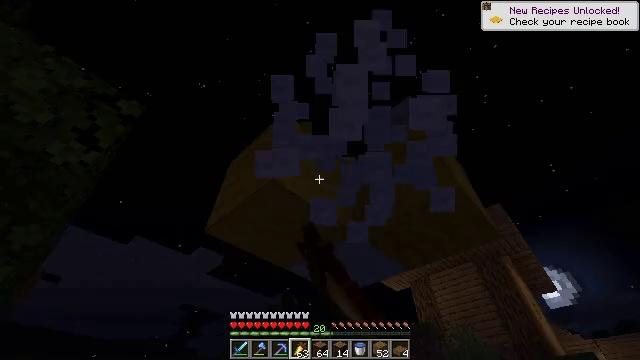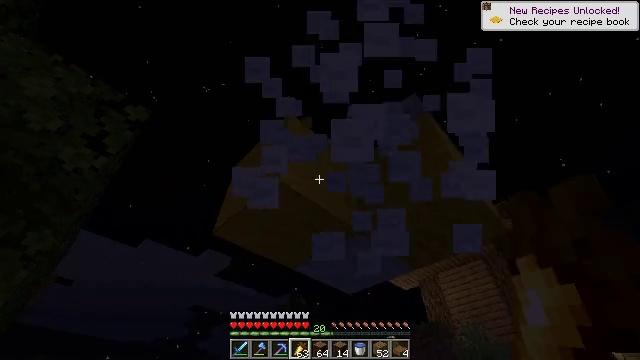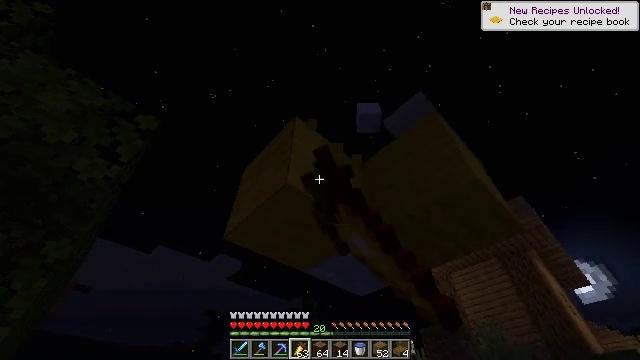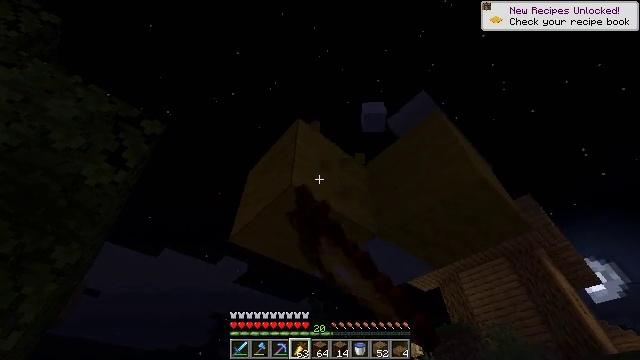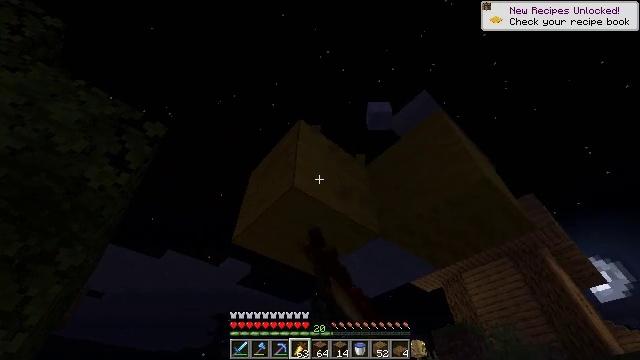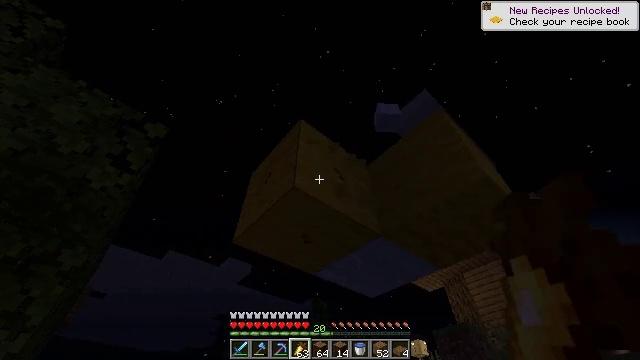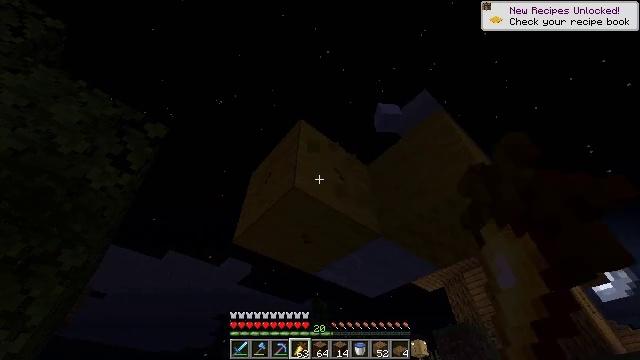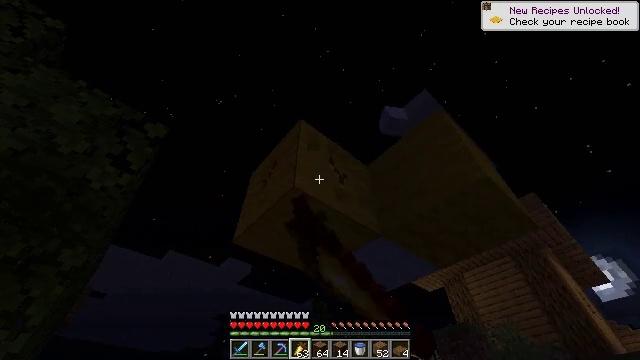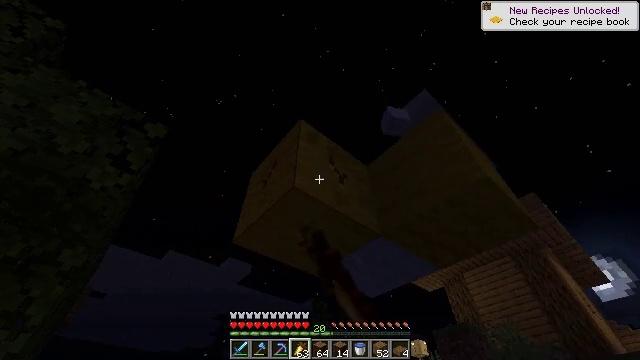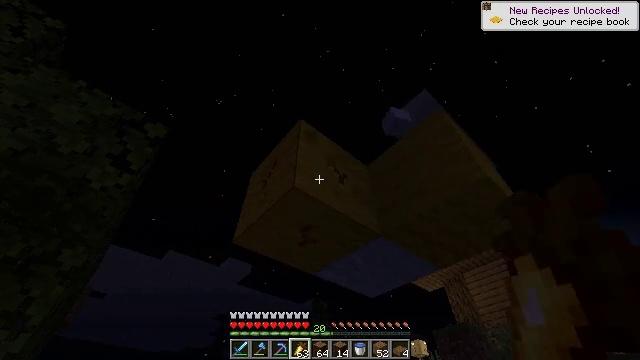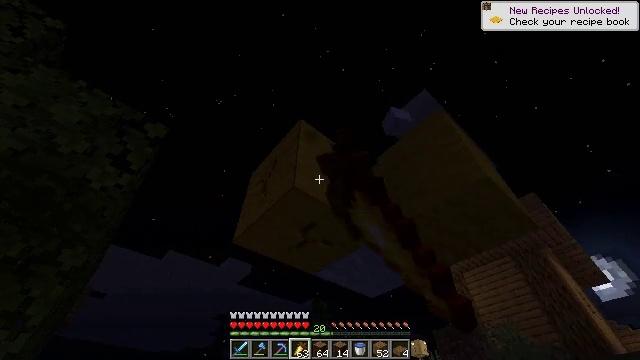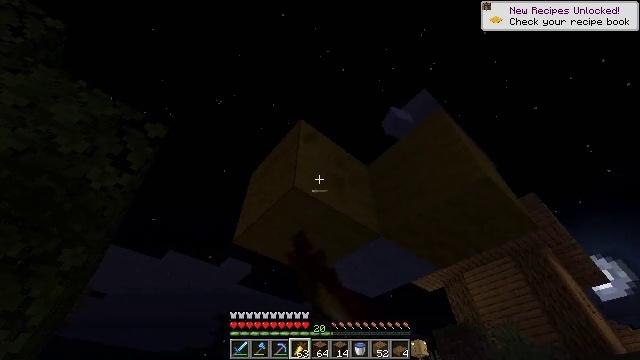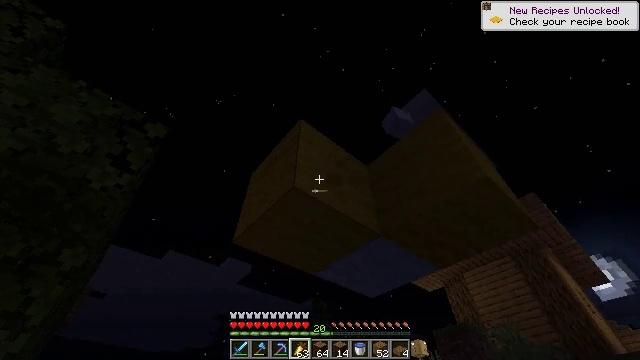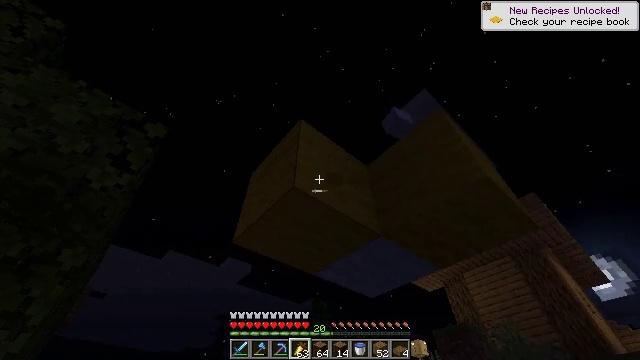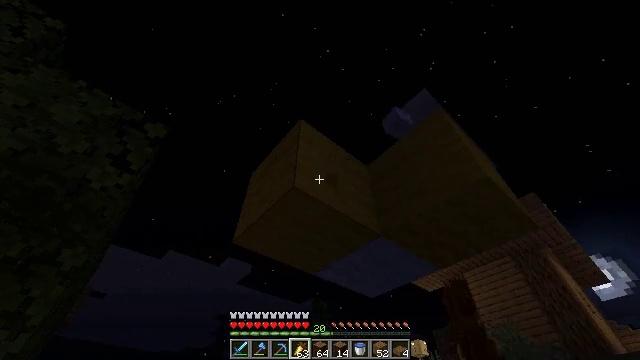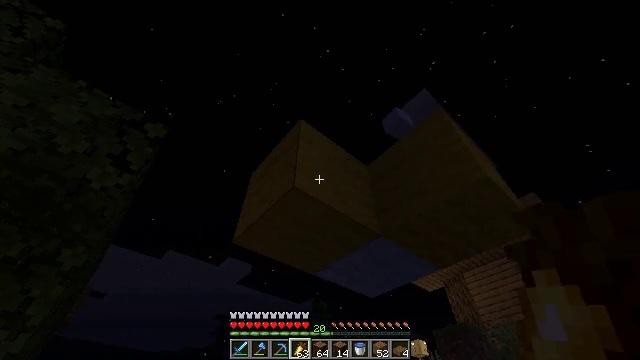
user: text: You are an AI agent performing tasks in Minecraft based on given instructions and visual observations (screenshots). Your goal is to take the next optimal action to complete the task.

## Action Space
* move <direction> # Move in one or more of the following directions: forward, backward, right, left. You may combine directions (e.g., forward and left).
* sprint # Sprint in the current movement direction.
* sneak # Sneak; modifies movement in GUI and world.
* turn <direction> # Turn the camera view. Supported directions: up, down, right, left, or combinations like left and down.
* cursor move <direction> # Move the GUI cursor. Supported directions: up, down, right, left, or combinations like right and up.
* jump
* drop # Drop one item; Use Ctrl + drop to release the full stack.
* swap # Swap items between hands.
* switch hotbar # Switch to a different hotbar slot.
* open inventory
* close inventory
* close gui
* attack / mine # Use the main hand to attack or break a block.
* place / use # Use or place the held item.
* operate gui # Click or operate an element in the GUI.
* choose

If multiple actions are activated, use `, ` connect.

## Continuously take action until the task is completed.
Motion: motion action
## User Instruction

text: Collect yellow wool by breaking it.
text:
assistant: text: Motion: turn left, attack / mine
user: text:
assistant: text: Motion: turn left, attack / mine
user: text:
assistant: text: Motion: turn left, attack / mine
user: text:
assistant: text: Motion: attack / mine
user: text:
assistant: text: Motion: attack / mine
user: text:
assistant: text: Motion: attack / mine
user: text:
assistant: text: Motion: attack / mine
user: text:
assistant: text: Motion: attack / mine
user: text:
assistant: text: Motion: attack / mine
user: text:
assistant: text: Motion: attack / mine
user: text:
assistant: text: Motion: no_op
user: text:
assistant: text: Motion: no_op
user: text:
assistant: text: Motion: no_op
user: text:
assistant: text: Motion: no_op
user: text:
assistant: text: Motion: no_op
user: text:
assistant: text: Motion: no_op
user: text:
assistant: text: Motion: no_op
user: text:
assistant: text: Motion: no_op
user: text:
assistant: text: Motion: turn right and down
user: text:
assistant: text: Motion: turn right and down
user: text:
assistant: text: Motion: turn right and down
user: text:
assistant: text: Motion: turn left and down
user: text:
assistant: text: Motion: no_op
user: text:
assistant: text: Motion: no_op
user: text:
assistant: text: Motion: turn left
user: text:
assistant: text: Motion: no_op
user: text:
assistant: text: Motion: turn down
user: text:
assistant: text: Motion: turn down
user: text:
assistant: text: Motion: no_op
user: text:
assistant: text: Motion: no_op